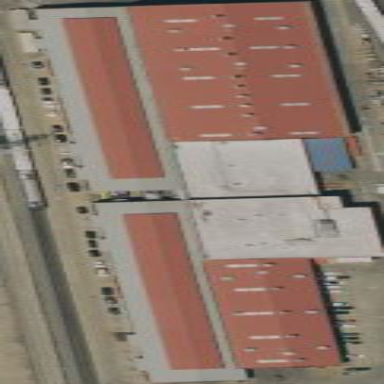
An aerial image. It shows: Transportation building.